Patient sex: M
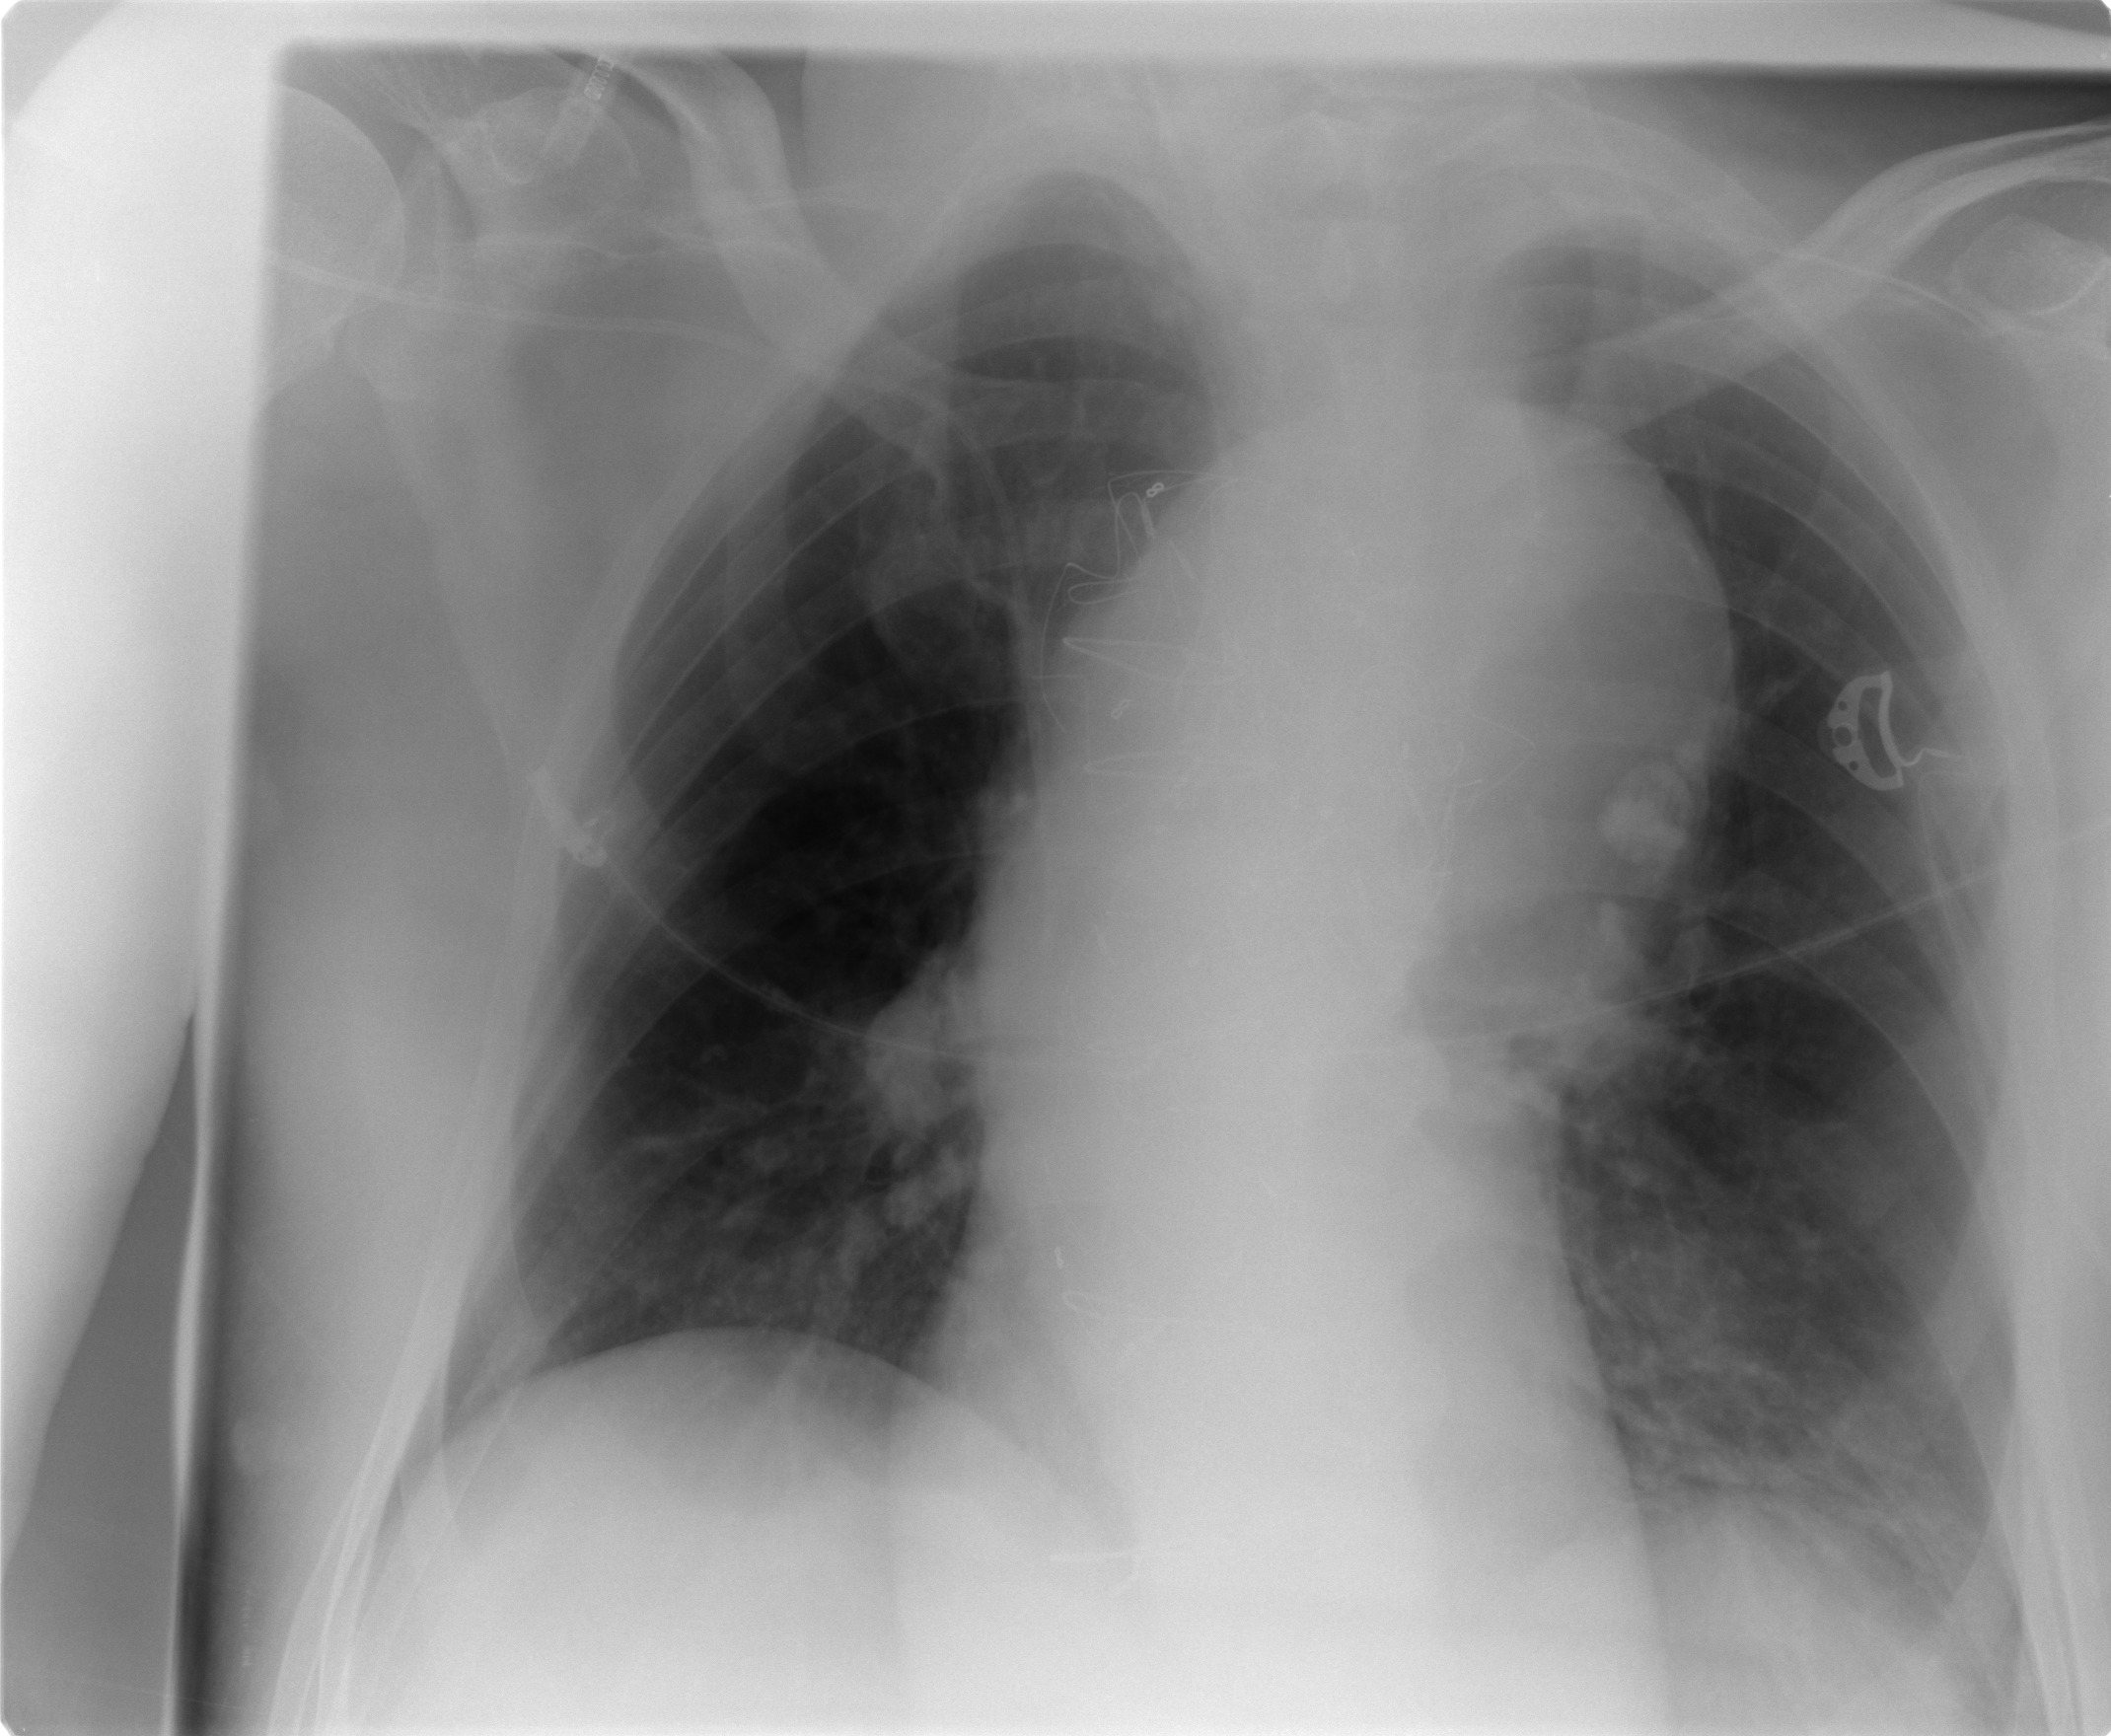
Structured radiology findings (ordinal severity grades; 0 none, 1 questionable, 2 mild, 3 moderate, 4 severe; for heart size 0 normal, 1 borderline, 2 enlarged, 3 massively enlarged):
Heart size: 0
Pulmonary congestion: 0
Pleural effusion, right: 0
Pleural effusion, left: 0
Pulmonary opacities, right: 0
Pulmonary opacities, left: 1
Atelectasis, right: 0
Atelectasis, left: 0